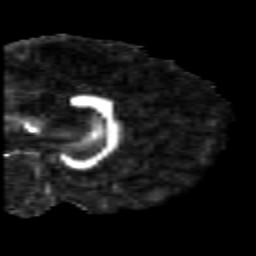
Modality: FA
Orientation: sagittal
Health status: healthy
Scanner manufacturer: siemens
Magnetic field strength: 3 T
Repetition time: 10 s
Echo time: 0.092 s